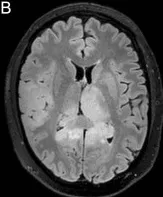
Patient 1 MRI scan of the brain shows diffuse cortico-subcortical T2 and Fluid Attenuated Inversion Recovery (FLAIR) images hyperintense lesions involving the bilateral hippocampal, the fusiform gyri, the right frontoparietal cortex, the left thalamus, and the right pulvinar. Axial FLAIR image.
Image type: radiology (mri)